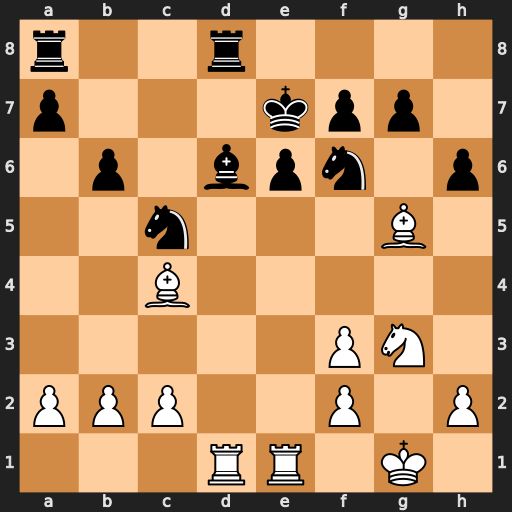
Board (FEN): r2r4/p3kpp1/1p1bpn1p/2n3B1/2B5/5PN1/PPP2P1P/3RR1K1
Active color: w
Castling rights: -
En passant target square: -
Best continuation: Nf5+ Kf8 Bxf6 Bxh2+ Kxh2